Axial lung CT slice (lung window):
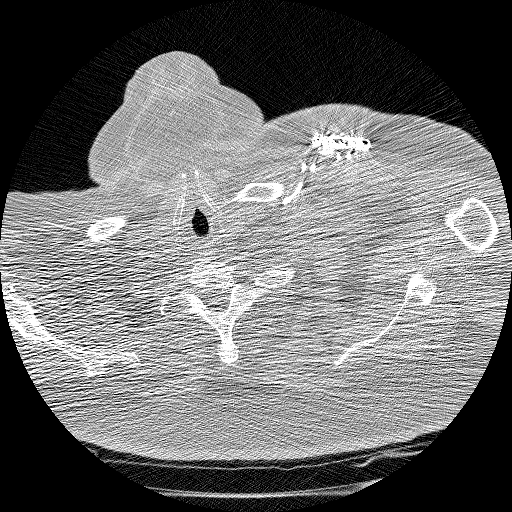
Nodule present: no